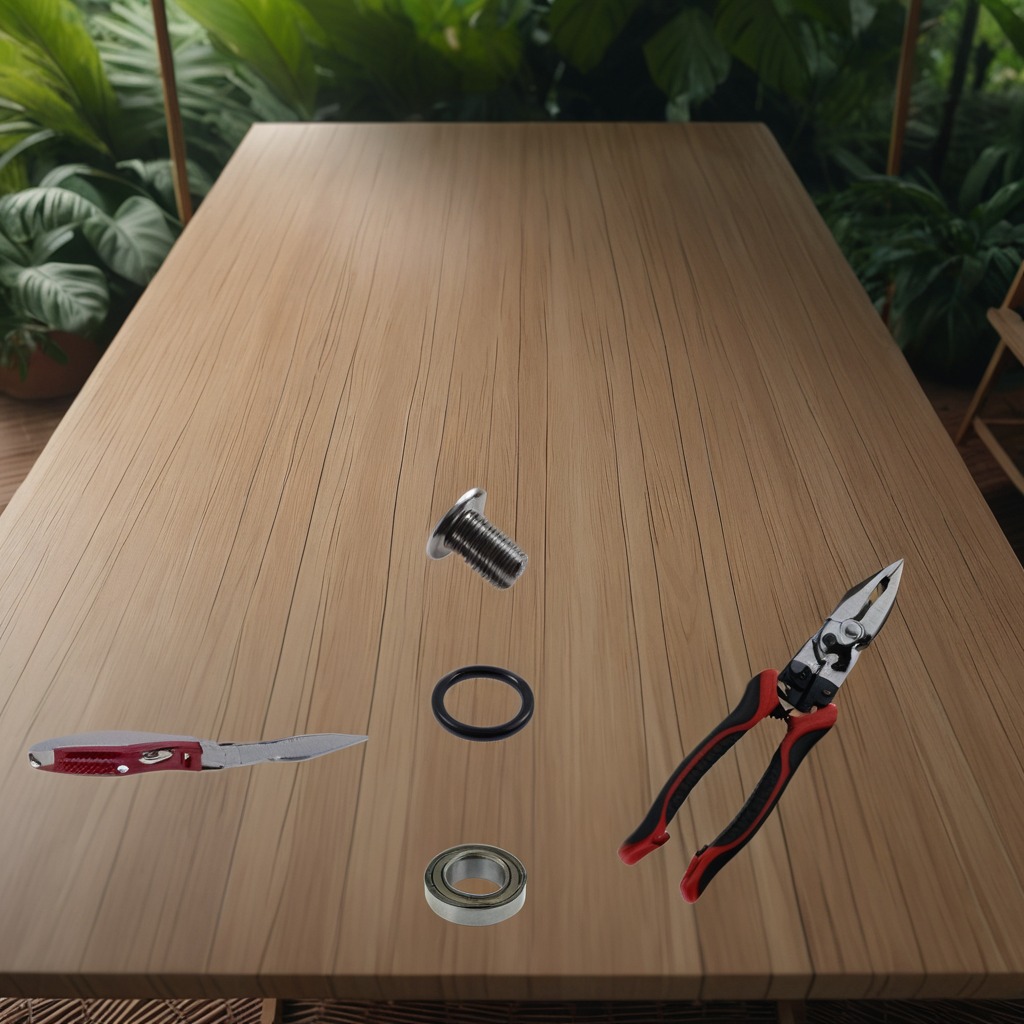
A rubber O-ring, a metal ball bearing, a utility knife, a metal machine screw, and pliers are lying on the wooden table inside a jungle field workshop tent.